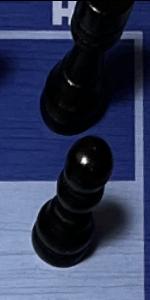
Label: Pawn_Black